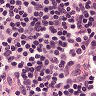
Metastatic tissue present: no